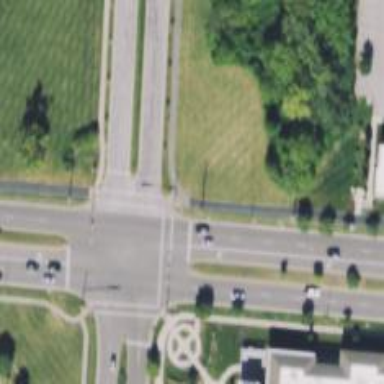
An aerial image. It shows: Marked crossing on the road.